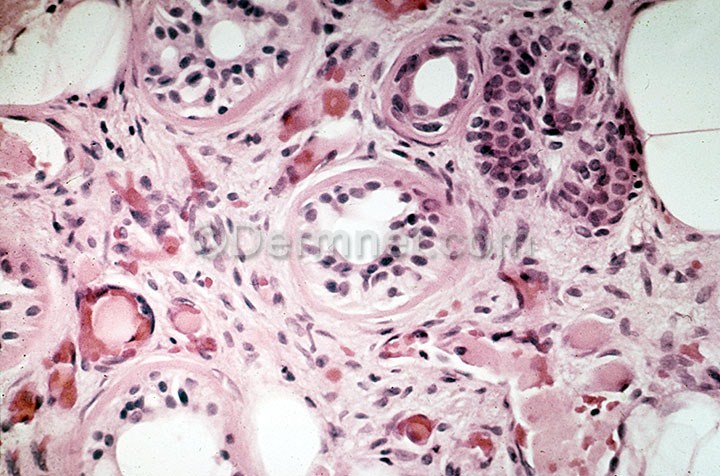
Disease: Systemic Disease